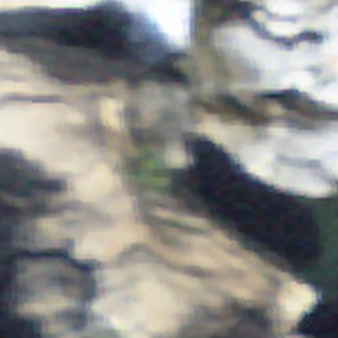
Label: other